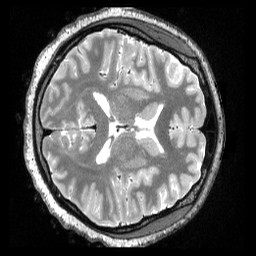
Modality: T2w
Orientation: axial
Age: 20
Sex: female
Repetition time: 3.2 s
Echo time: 0.563 s